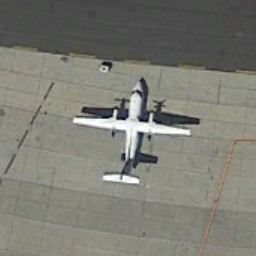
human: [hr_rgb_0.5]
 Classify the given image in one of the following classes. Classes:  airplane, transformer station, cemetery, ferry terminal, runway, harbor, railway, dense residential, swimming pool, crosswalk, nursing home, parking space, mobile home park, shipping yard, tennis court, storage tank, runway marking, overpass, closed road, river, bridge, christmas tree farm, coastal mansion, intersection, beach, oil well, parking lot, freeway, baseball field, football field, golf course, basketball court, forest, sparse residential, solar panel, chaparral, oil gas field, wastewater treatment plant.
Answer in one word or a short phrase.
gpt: airplane